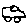
Label: car